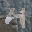
Label: 4